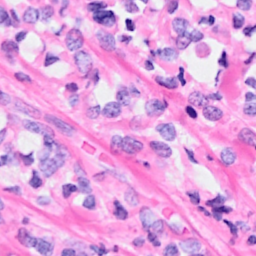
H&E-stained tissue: Breast